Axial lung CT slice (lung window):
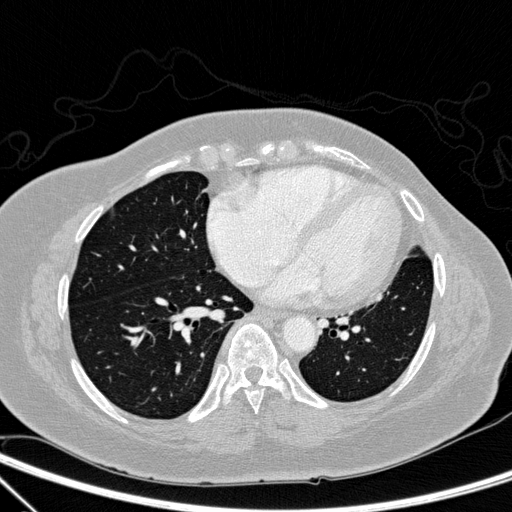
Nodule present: no